Aerial crown-view tile of a tropical tree (Barro Colorado Island, Panama), acquired 20250715:
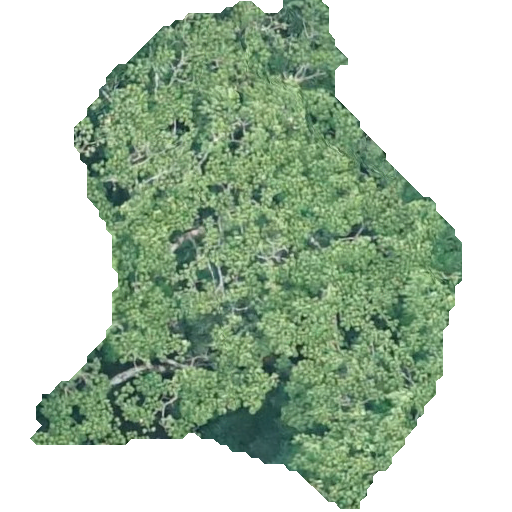
Species: Sterculia apetala
GBIF accepted scientific name: Sterculia apetala
Crown area: 206.231 m²